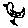
Label: bird